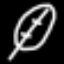
Label: leaf